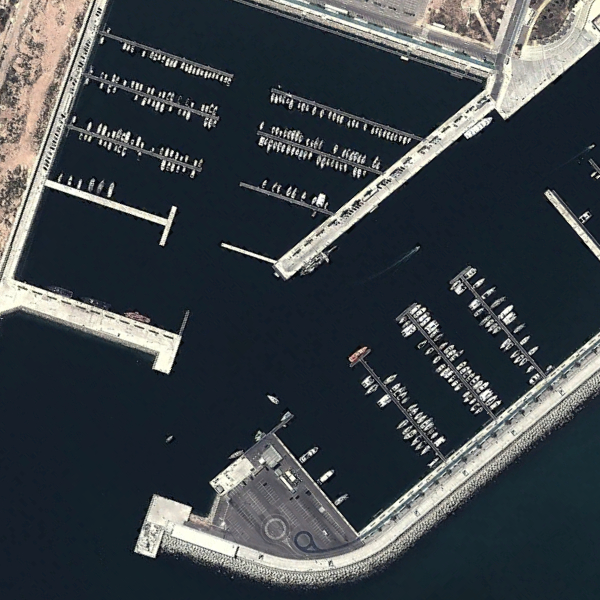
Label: Port